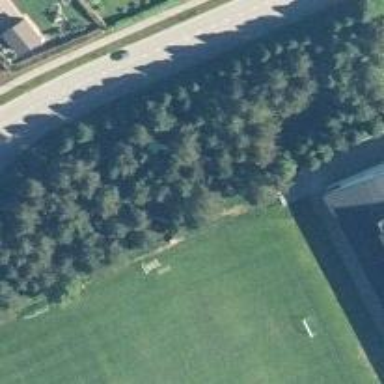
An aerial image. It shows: Soccer pitch with grass paver surface for leisure sports.